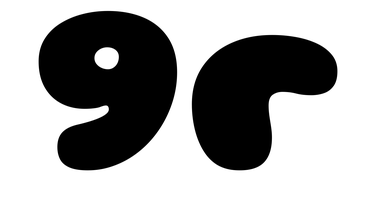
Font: Gluten_Black